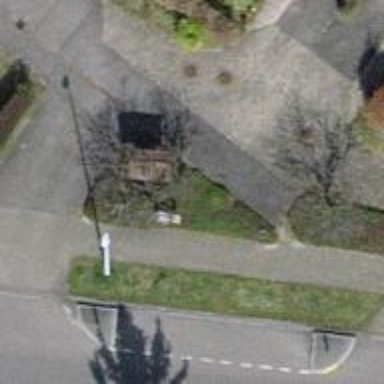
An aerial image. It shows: Brown street cabinet used for postal service.